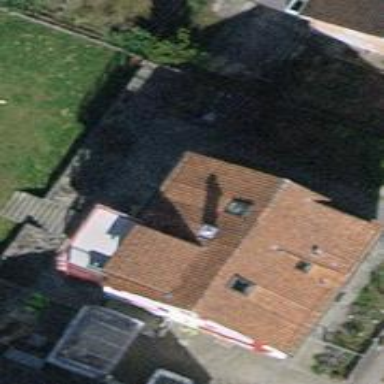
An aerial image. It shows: Building with tiled roof.